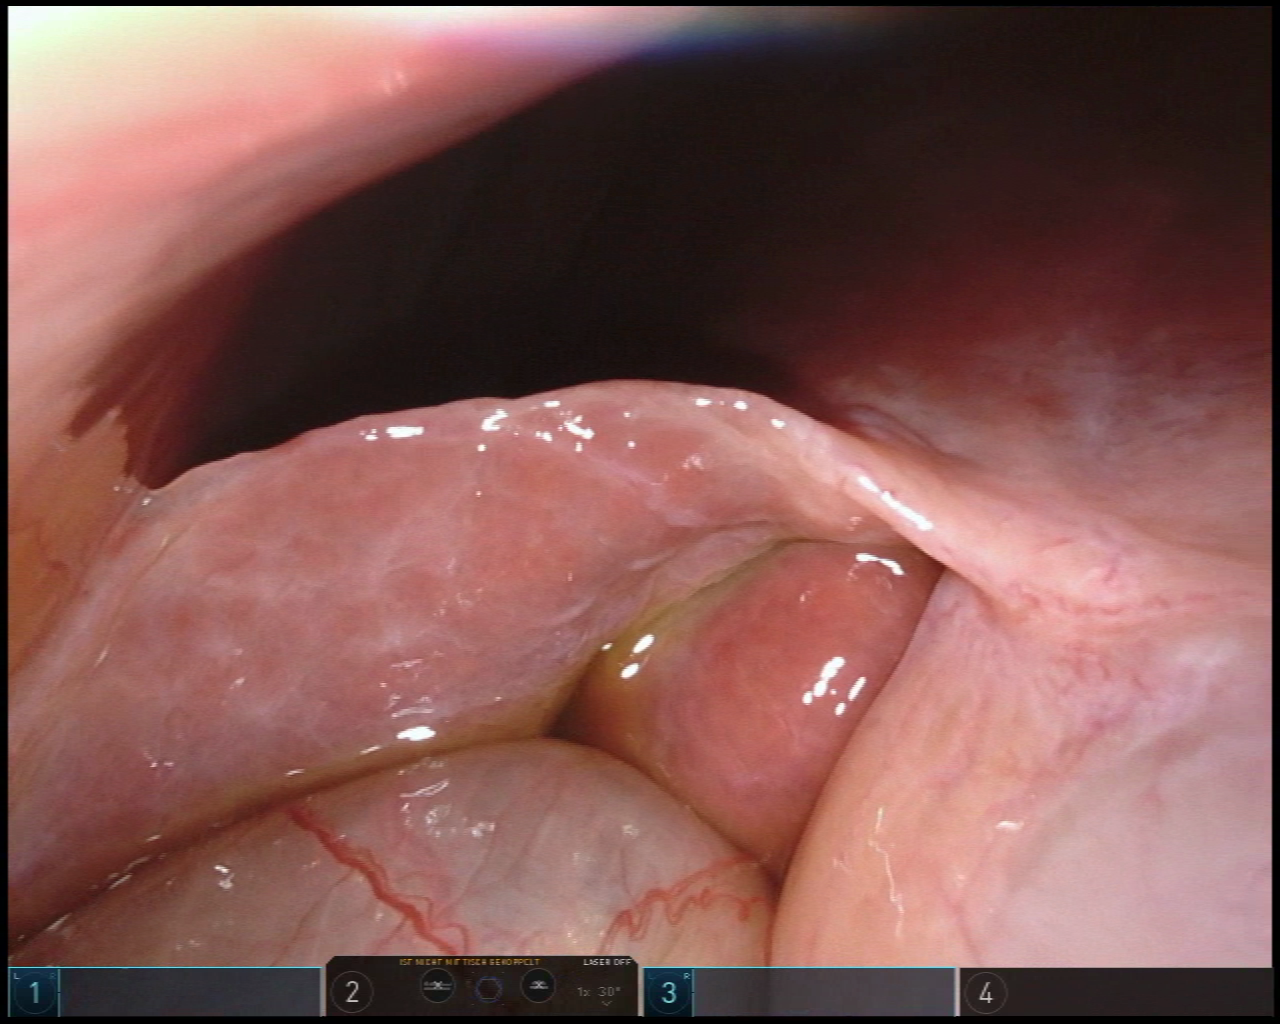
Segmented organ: liver
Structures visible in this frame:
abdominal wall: yes
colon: no
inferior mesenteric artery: no
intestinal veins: no
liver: yes
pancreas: no
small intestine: no
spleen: no
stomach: yes
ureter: no
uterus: no
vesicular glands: no